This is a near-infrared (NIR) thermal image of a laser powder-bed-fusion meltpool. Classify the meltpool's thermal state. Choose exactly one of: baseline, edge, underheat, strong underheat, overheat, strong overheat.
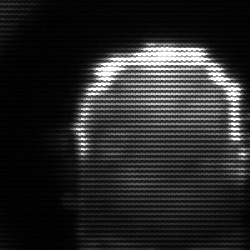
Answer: baseline